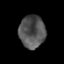
Tissue: prostate
Cell type: T cells
Senescence score: 0.3183
Nuclear area (px): 829
Mean DAPI intensity: 83.894